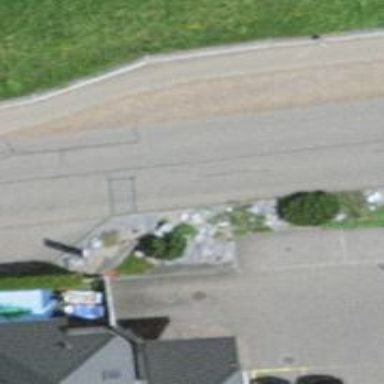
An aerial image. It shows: Public transport stop position.